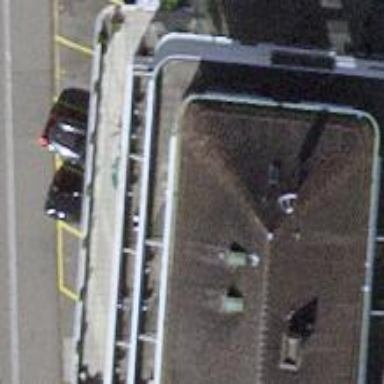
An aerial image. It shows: Hotel.